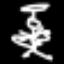
Label: angel